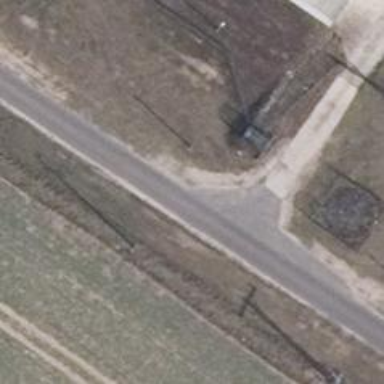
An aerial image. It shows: Minor power line.